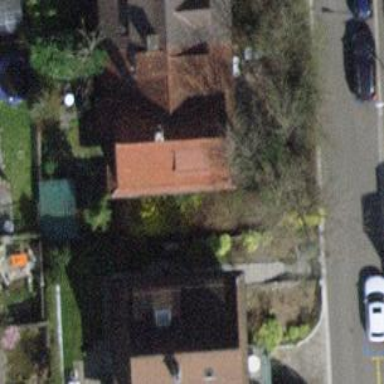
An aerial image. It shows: Semi-detached house with gabled roof.